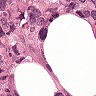
Metastatic tissue present: yes